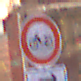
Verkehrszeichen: VerbotMofas
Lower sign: RichtungsangabeDurchPfeile5
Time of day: MorningAfternoon
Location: Outdoor (Urban)
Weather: Clear
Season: NotSpecified
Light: Natural